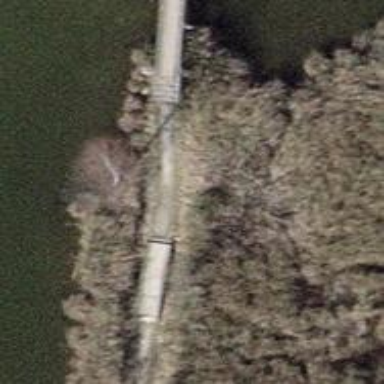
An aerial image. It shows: Footway bridge.